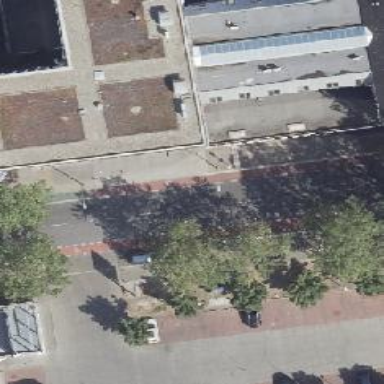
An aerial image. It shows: Tertiary road with asphalt surface. There are separate sidewalks and lanes for cyclists on both sides. The cycle lanes are marked with green surface color.